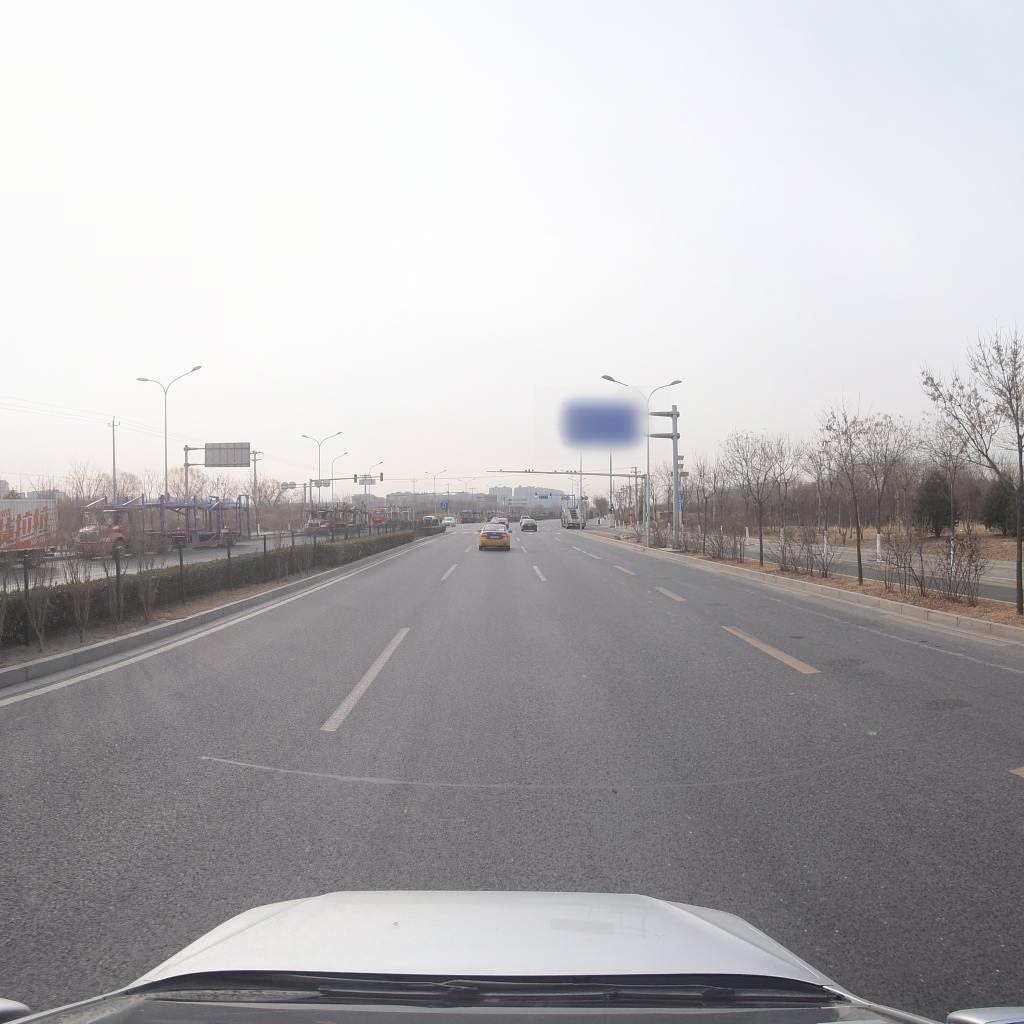
Region: Fengtai
Road damage annotations: transverse patch